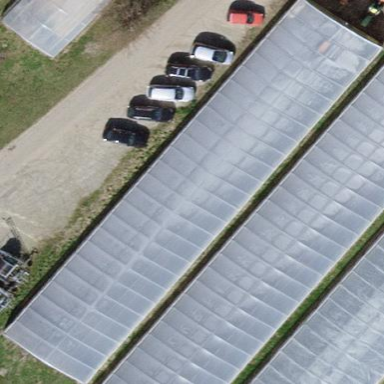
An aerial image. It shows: Greenhouse.